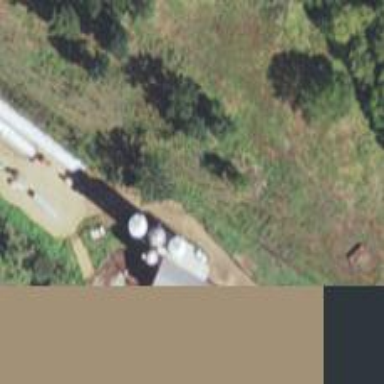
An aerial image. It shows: Silo.